Field crop: tomato
Growth stage: 1
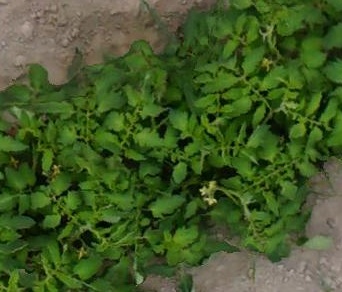
Species: tomato